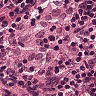
Metastatic tissue present: no